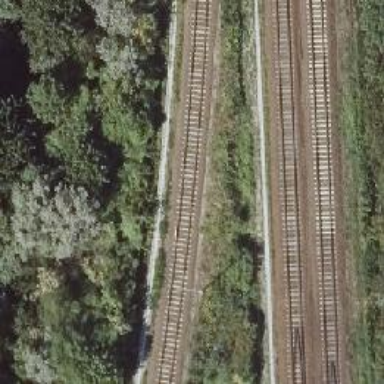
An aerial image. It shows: Electrified railway with contact line running along embankment.